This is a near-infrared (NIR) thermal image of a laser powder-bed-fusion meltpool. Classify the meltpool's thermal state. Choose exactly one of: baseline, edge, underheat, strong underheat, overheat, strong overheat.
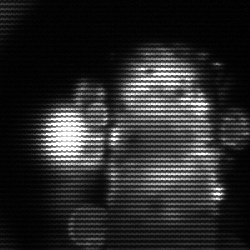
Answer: strong underheat